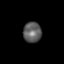
Tissue: lung
Cell type: Others
Senescence score: 0.2375
Nuclear area (px): 371
Mean DAPI intensity: 92.213